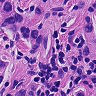
Metastatic tissue present: yes